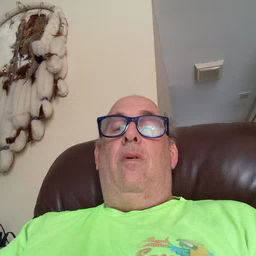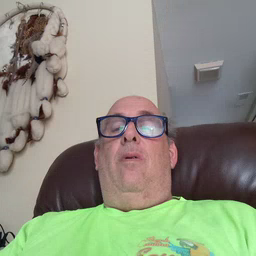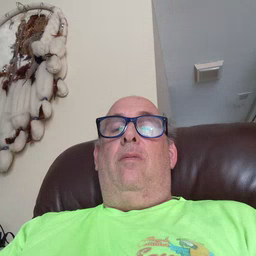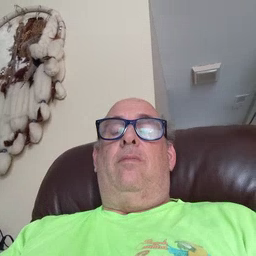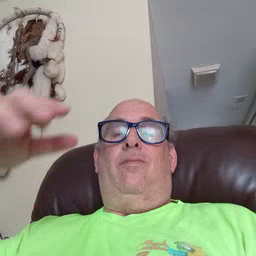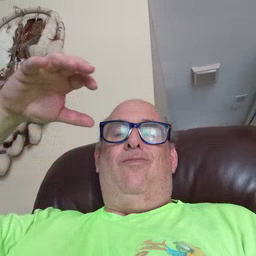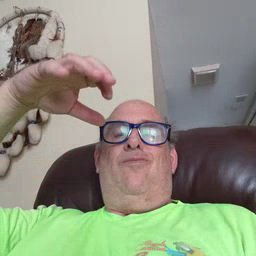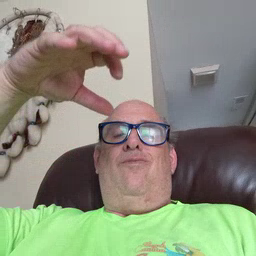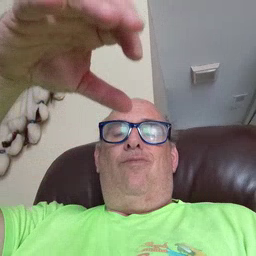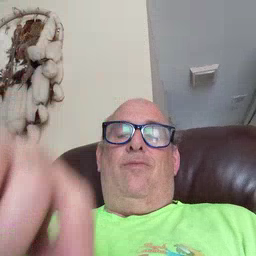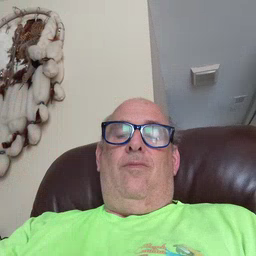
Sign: helicopter